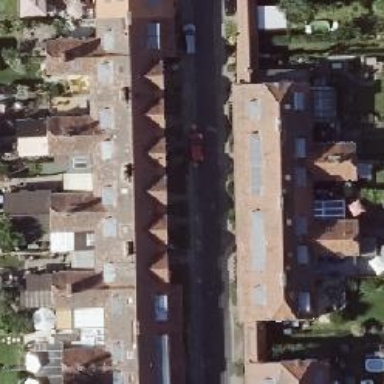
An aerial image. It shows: Terrace building.